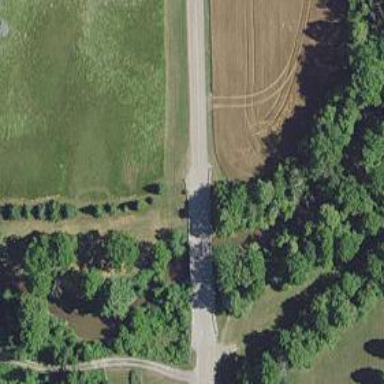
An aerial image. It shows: Residential road with bridge.